Interaction volume radius: 5 \u00c5
Interaction volume height: 10 \u00c5
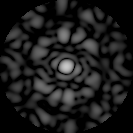
Disorder parameter: 0.7019